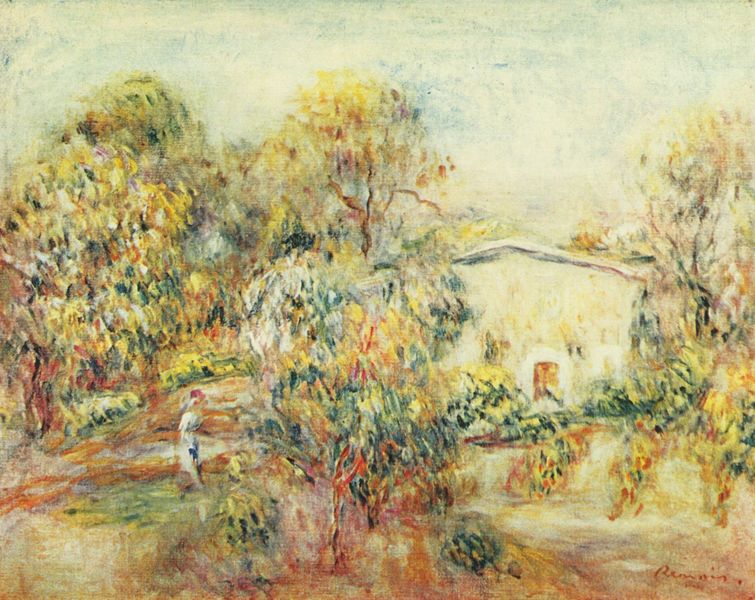
Titel: Landschaft bei Cagnes
Künstler: Pierre Auguste Renoir
Standort: Algier
Institution: Sammlung Lopez
Schlagwörter: baum, blau, blätter, gemälde, himmel, laub, mann, weiß, wolken, aquarell, bäume, cezanne, gelb, grün, impressionismus, landschaft, ocker, äste, auguste renoir, braun, bunt, fenster, frankreich, frau, grau, hell, hut, kleid, kreide, licht, orange, pastell, renoir, tür, zeichnung, dach, haus, park, rot, weg, wiese, expressionismus, wand, mensch, signatur, öl, ast, erde, feld, natur, zweige, büsche, sonne, sträucher, figur, gold, person, pflanzen, wald, schuppen, garten, hellblau, sommer, fassade, pointilismus, acker, mauer, farbe, klein, vegetation, herbst, türe, luft, korb, striche, punkte, eingang, wohnhaus, provence, idyll, lichtung, tupfen, pinsel, diffus, landhaus, wanderer, seurat, rote erde, signac, leicht, himel, laube, farbigkeit, sonnentag, buntstift, pointillismus, gartenhaus, lebendig, pastelle, herbs, ame, fled, bewegtes laub, haurenoir, pierre auguste renoir, postkartenmotiv, farbenimpressionismus